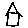
Label: house